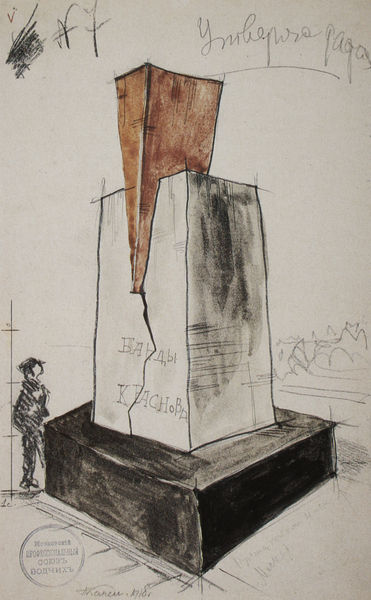
Titel: Roter Keil. Dekoration anlässlich des ersten Jahrestages der Oktoberrevolution
Künstler: Nikolaj Kolli
Standort: Moskau
Institution: Staatliches Architekturmuseum
Schlagwörter: mann, weiß, dreieck, ocker, braun, grau, holz, kreide, schwarz, zeichnung, rot, beige, mensch, sockel, stein, figur, skulptur, schrift, karikatur, inschrift, plastik, gespalten, kohle, denkmal, beschriftung, stempel, entwurf, russisch, riss, steinblock, bruch, keil, denkmal plastik